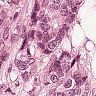
Metastatic tissue present: yes